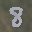
Label: 8